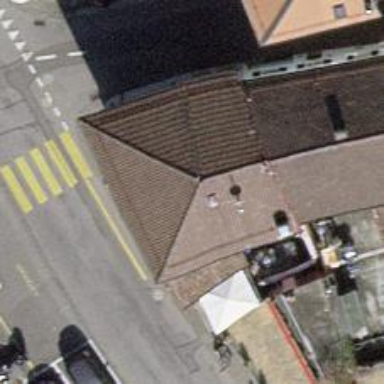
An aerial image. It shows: Restaurant.